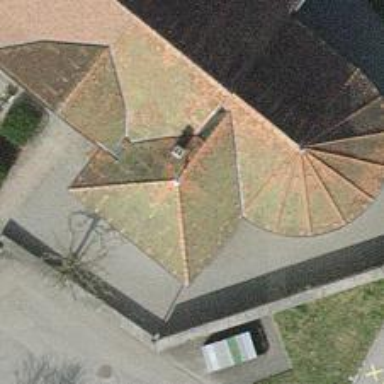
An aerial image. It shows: View of roof with edges.